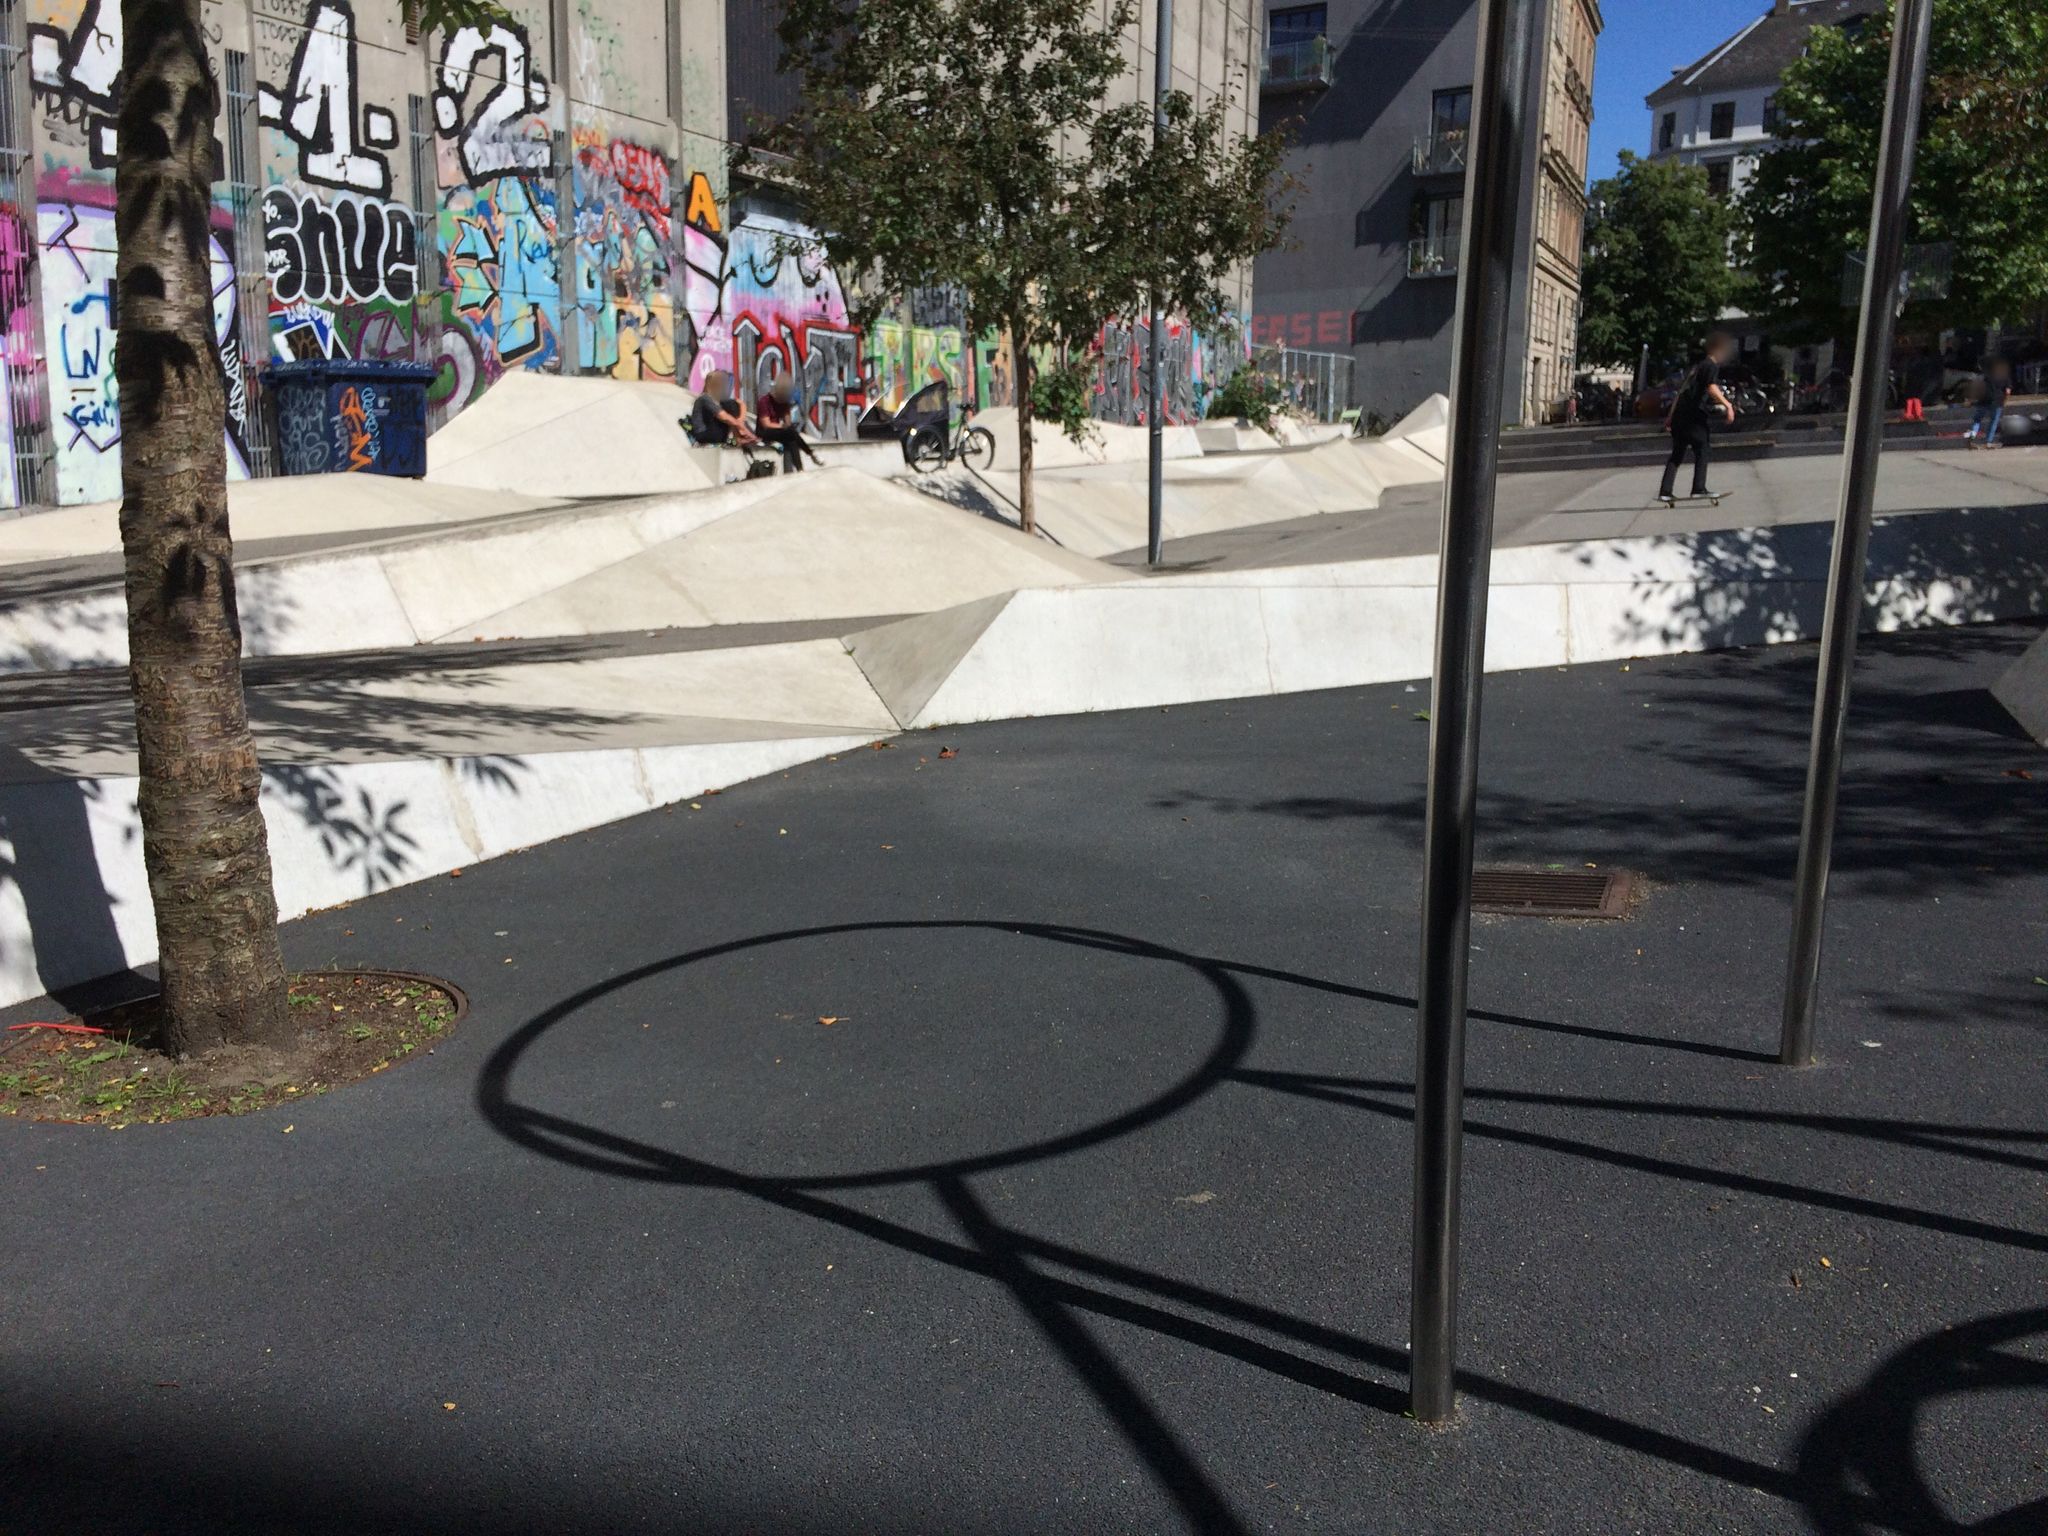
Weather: clear
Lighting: day
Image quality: good
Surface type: walking surface
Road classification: service, footway, residential
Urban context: urban centre
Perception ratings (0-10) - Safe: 4.77, Lively: 8.46, Beautiful: 5.36, Boring: 6.9, Depressing: 2.43, Wealthy: 5.35